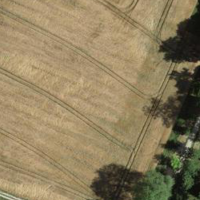
EUNIS habitat code: 52
Species observed at this site:
Fagus sylvatica